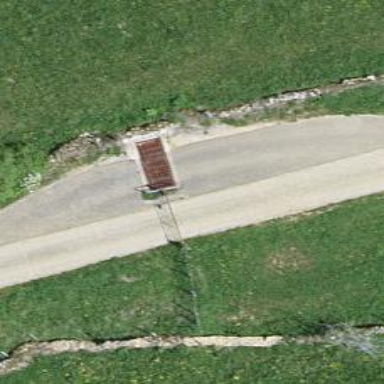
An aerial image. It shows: Cattle grid.